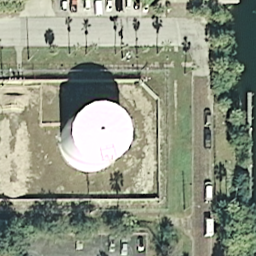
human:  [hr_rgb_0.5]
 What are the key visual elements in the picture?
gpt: storage tanks